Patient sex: M
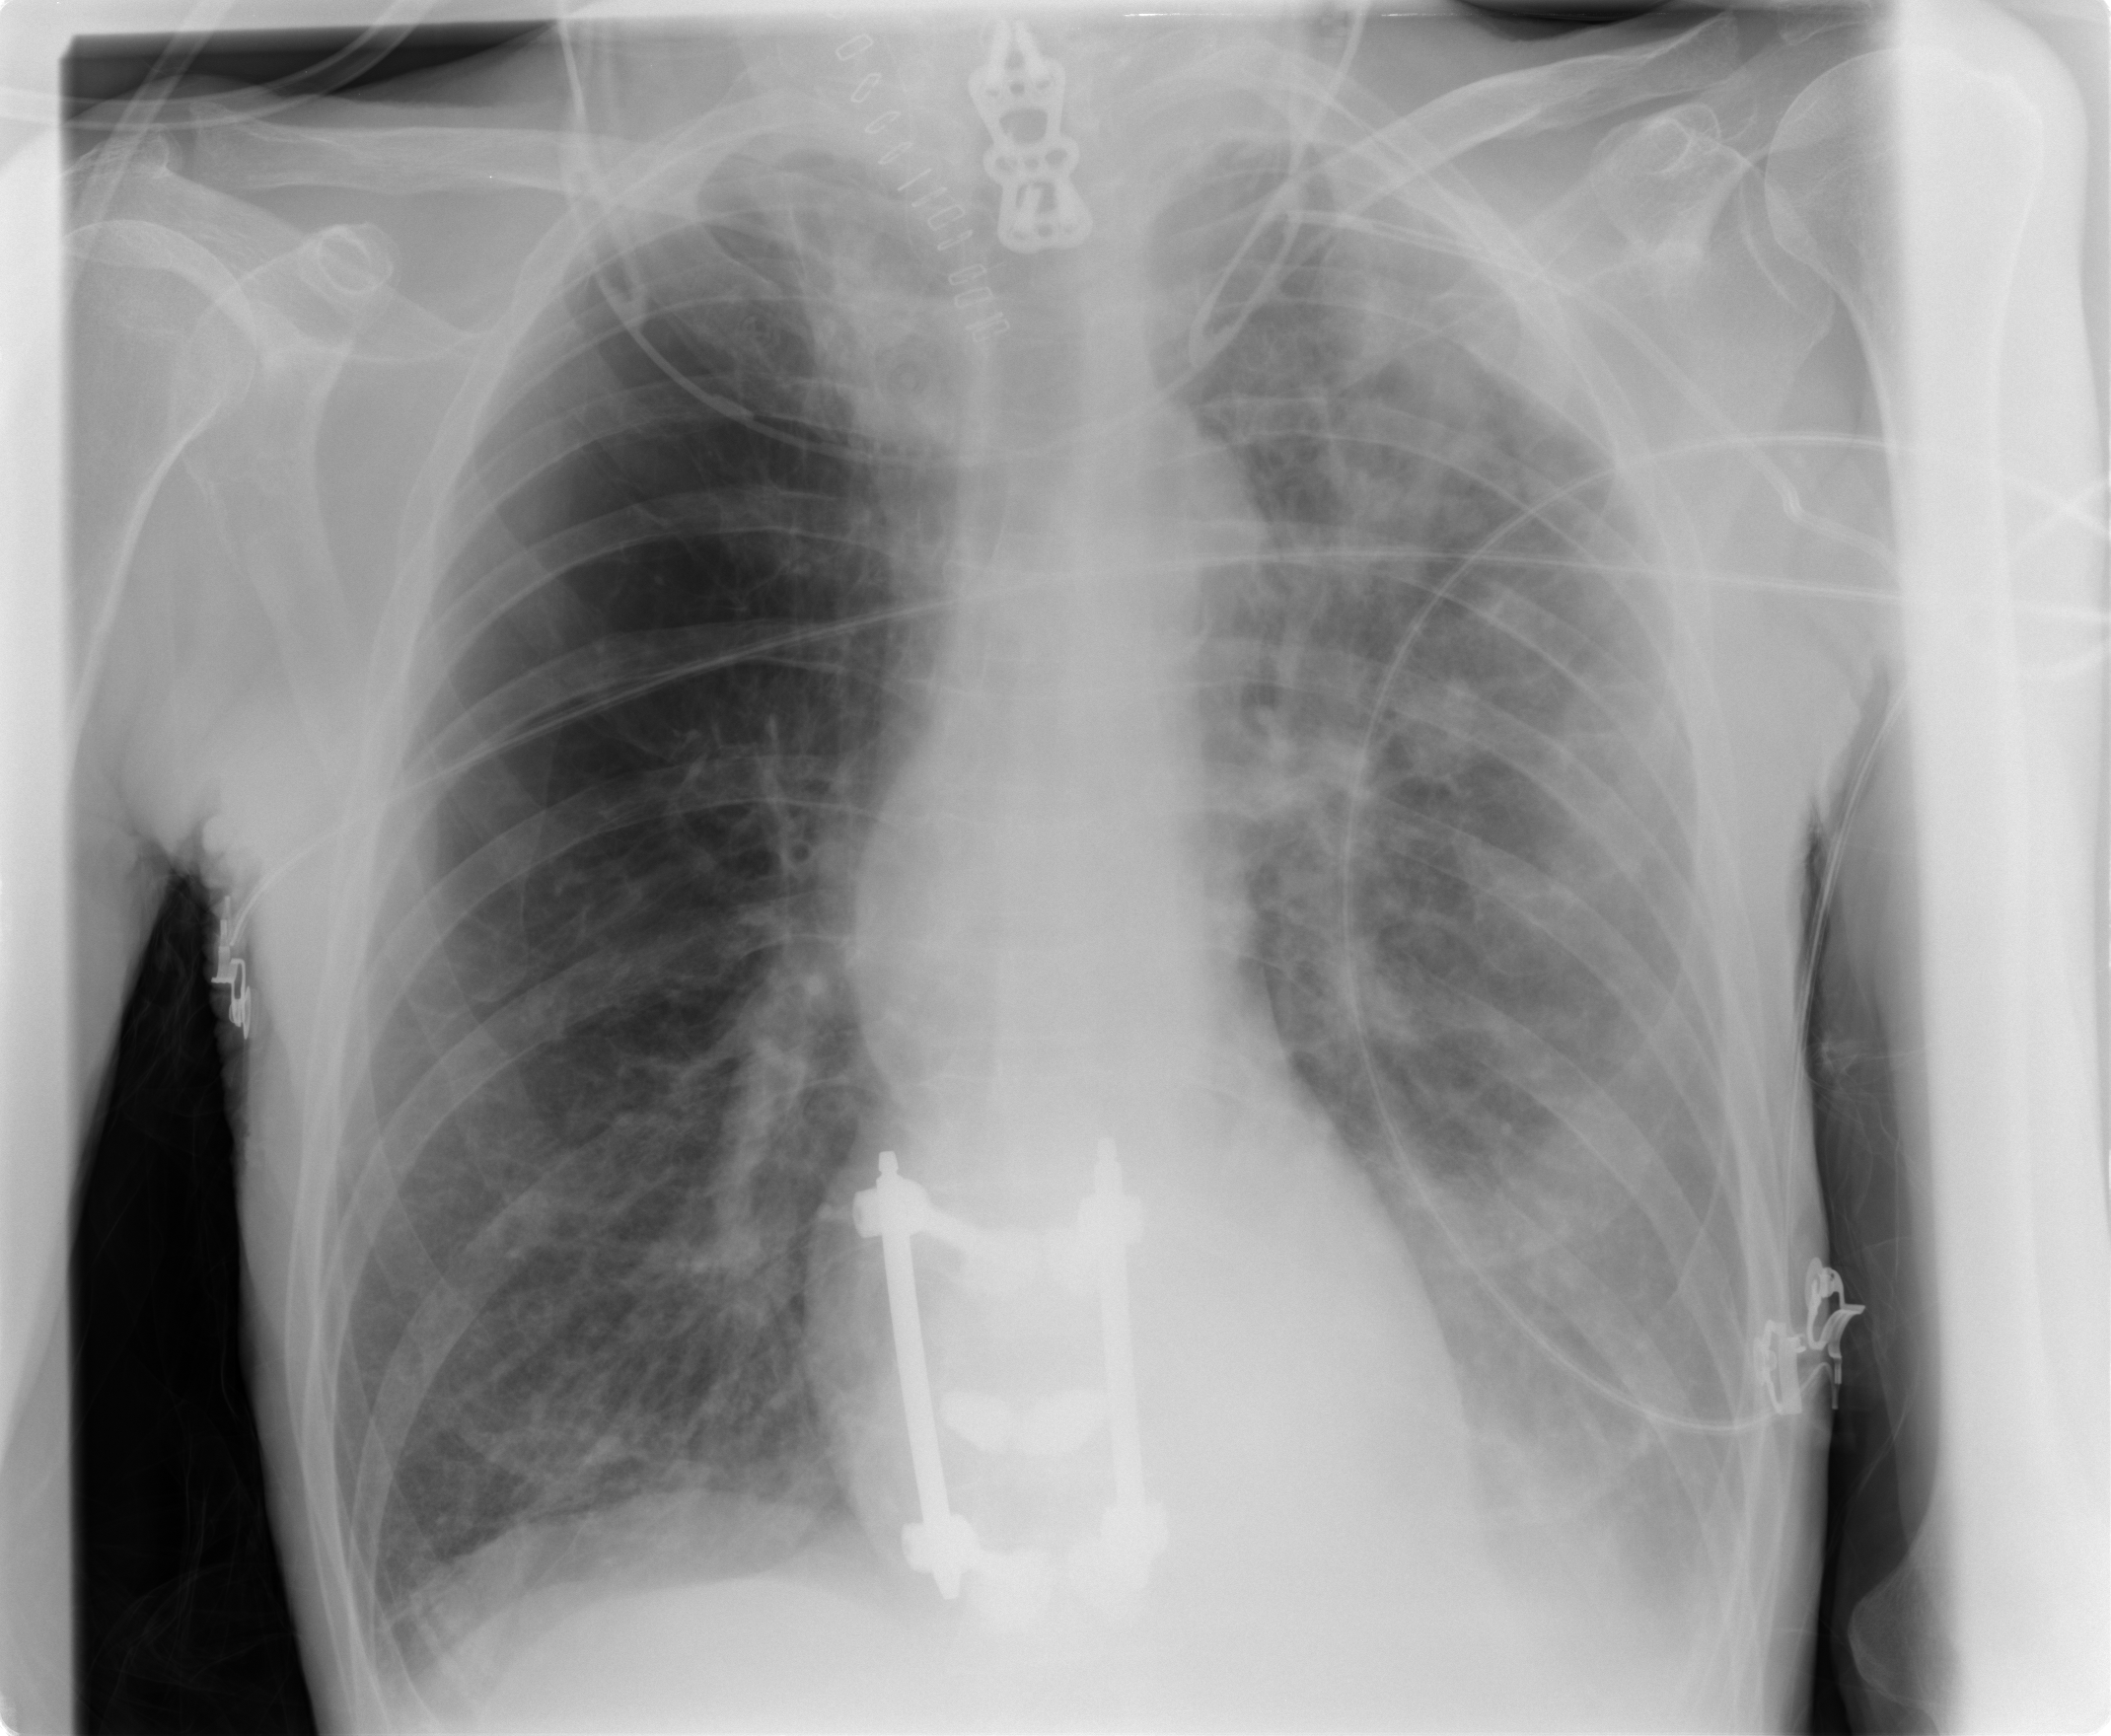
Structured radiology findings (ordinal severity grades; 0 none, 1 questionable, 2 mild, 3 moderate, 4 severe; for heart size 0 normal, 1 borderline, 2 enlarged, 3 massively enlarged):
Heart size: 0
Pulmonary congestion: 0
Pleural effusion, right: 0
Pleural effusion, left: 3
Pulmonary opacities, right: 0
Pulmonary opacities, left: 0
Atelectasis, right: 0
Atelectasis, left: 3